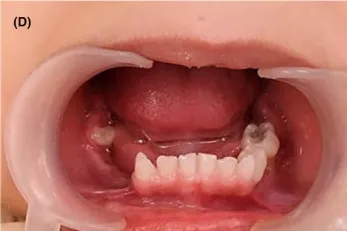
Frontal view. The follow-up session after biopsy extraction showed normal socket healing without infection or bone necrosis.
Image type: medical_photograph (oral_photograph)